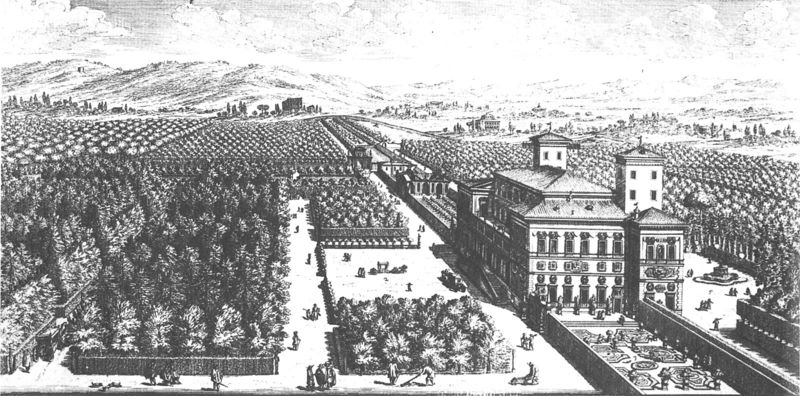
Titel: Veduta e Prospettica del Giardino dell Ecc. Sig. Prencipe Borghese fuori di Porta Pinciana
Künstler: Wienand von Steeg
Schlagwörter: himmel, weiß, wolken, bäume, landschaft, menschen, stadt, schwarz, zeichnung, gebäude, haus, park, schloss, weg, leute, barock, felder, hügel, wege, land, wald, arbeit, brunnen, turm, garten, sitz, ansicht, berge, dorf, hof, kutsche, platz, arbeiter, französisch, schubkarre, aufsicht, druck, schwarz weiß, radierung, stich, volk, flanieren, anwesen, gutshaus, gärtner, hain, gärten, absolutismus, bau, toskana, ordnung, regelmäßig, schlosspark, hecken, potsdam, vogelsicht, schlossgarten, gartne, schloßplatz